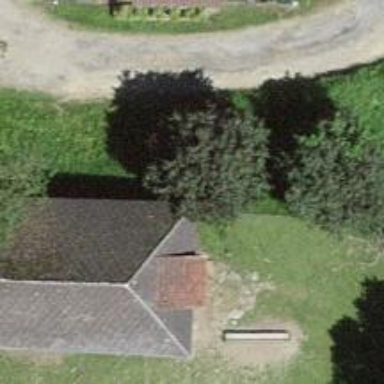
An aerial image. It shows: Farm auxiliary building.